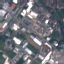
Land use / land cover: Industrial